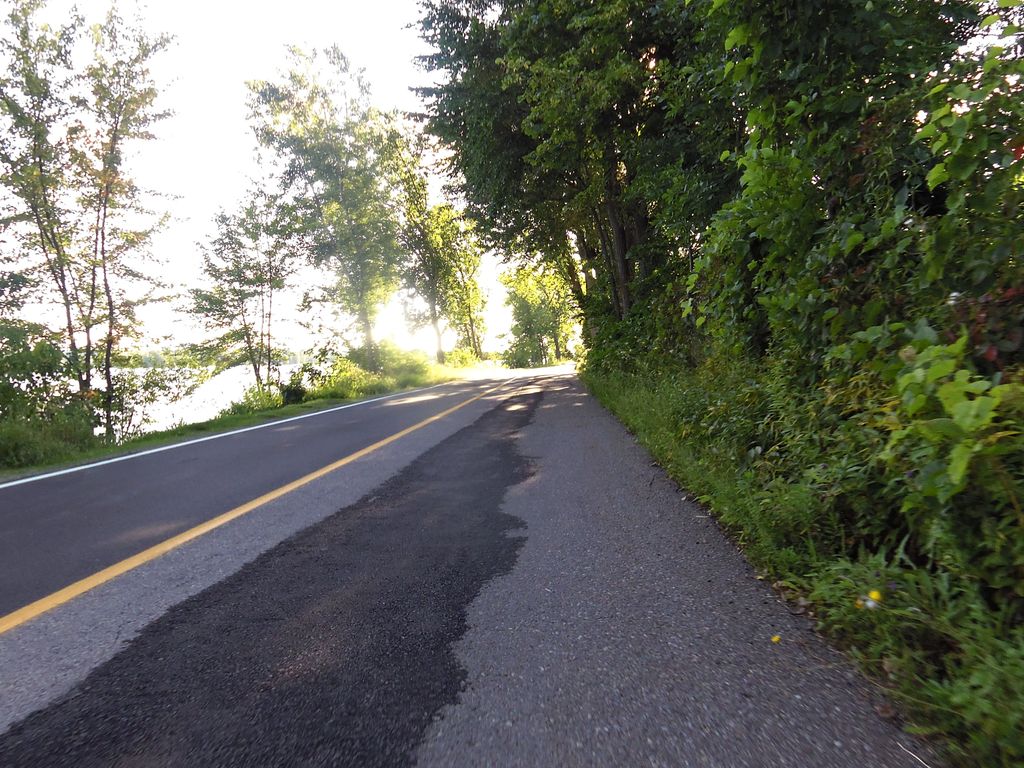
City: ottawa-gatineau